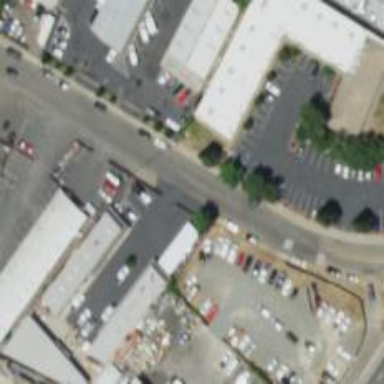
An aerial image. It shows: Commercial building.